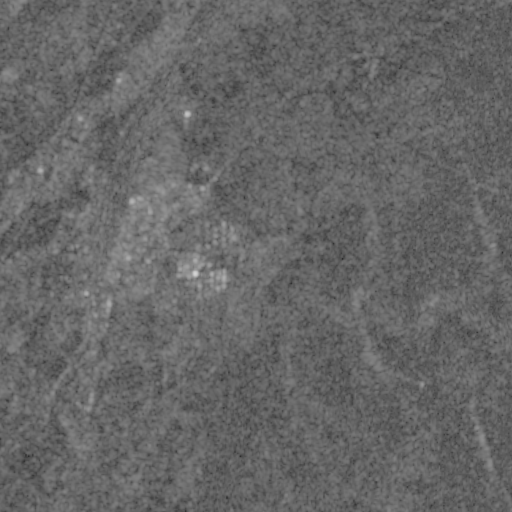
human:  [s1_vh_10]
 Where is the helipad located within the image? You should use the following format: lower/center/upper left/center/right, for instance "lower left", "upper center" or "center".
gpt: The helipad is located in the center left of the image.
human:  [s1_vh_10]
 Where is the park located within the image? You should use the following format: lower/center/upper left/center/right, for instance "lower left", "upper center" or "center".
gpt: The park is located in the upper center of the image.
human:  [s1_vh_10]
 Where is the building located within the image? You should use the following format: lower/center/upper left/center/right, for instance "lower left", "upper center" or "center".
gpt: There is no building in the image.

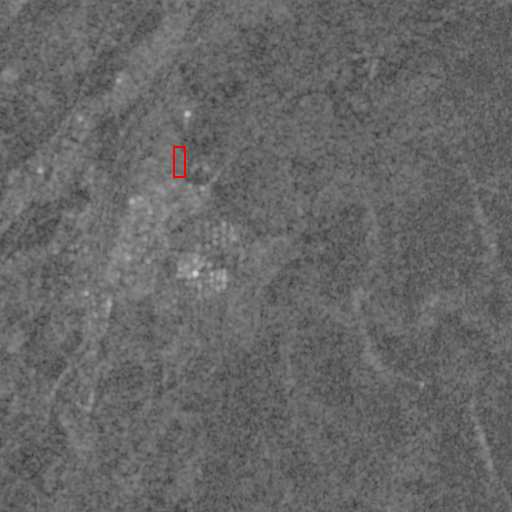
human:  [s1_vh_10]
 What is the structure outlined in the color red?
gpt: The structure outlined in red is a park.
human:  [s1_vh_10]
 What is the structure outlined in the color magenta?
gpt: There is no magenta outline.